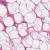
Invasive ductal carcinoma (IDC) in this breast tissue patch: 0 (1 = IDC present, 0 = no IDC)